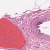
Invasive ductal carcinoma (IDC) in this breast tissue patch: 0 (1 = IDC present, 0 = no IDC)